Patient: sex M, age 58
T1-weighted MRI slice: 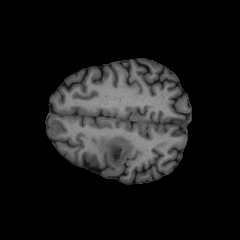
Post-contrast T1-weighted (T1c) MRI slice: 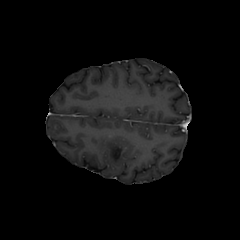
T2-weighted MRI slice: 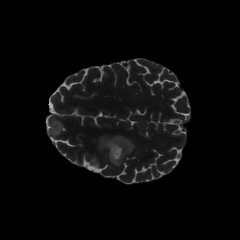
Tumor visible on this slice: yes
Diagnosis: Glioblastoma, IDH-wildtype
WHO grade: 4